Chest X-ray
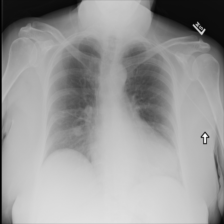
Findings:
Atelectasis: negative
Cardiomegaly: negative
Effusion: negative
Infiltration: negative
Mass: negative
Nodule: positive
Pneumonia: negative
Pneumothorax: negative
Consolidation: negative
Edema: negative
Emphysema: negative
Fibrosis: negative
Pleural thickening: negative
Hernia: negative